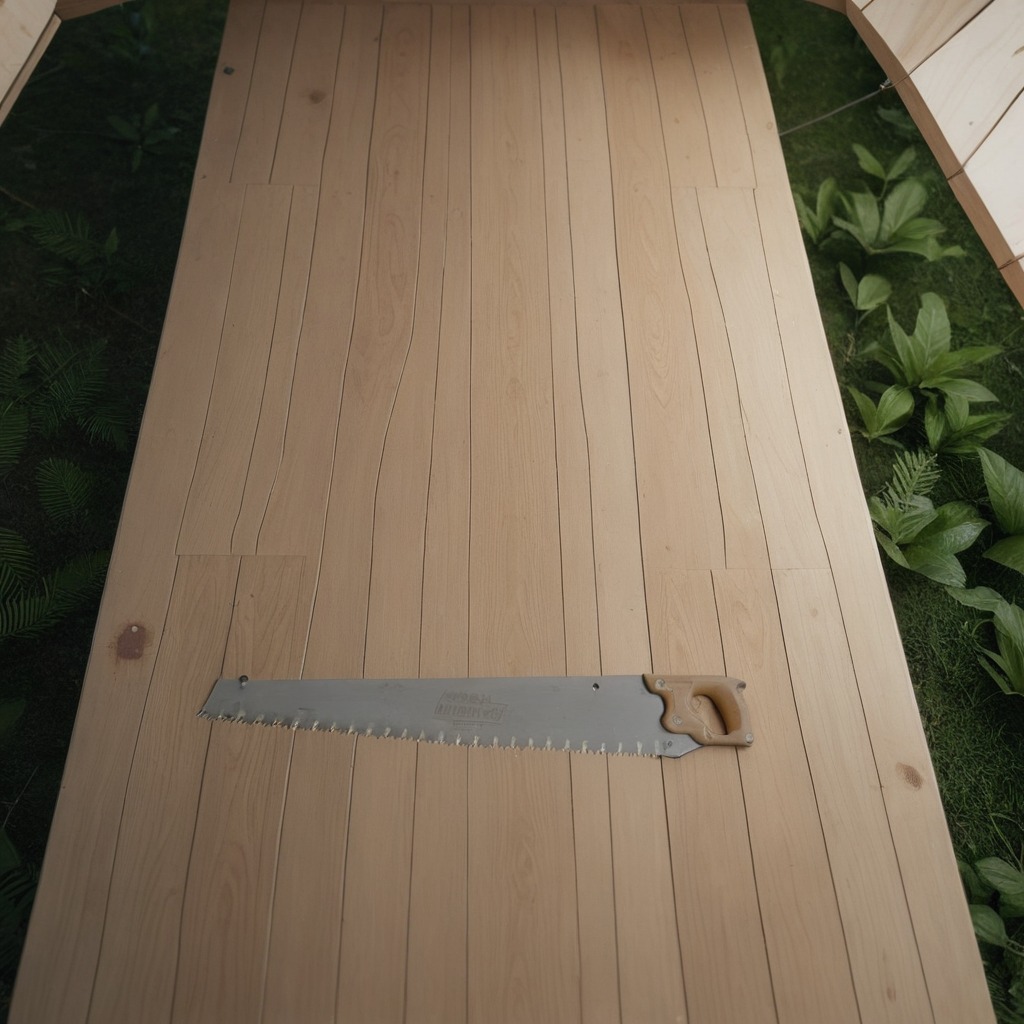
A metal saw lies on a wooden table in a jungle field workshop tent.